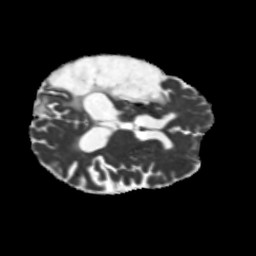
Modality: MD
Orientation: axial
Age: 51
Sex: male
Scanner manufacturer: siemens
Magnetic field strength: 3 T
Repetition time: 5.25 s
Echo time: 0.08 s